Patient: sex F, age 35
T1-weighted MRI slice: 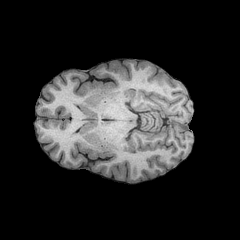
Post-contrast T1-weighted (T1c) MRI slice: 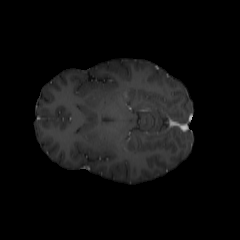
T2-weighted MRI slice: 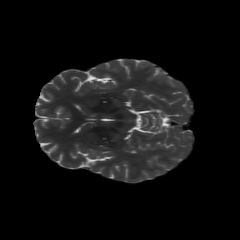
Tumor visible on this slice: no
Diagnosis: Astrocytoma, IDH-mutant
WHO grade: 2